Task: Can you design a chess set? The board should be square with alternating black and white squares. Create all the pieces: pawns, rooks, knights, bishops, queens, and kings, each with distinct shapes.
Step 2264:
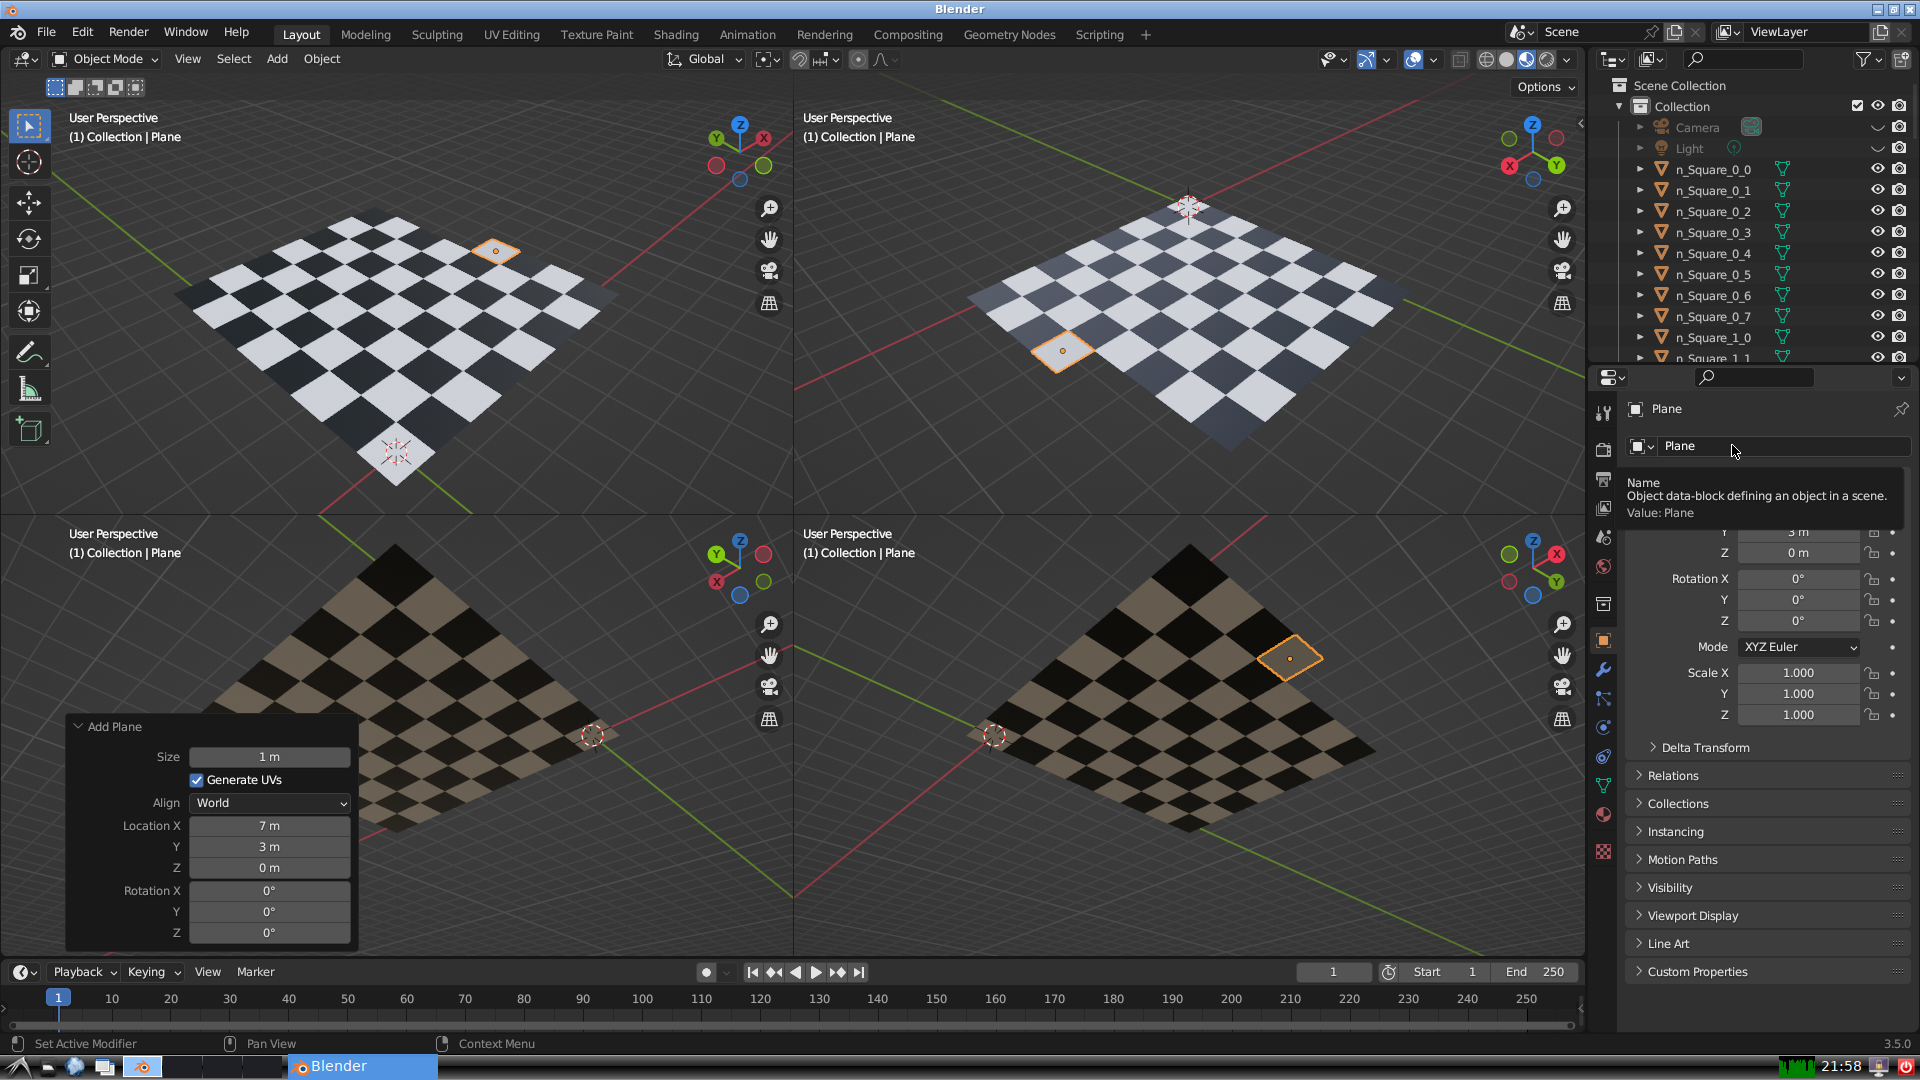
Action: click: no